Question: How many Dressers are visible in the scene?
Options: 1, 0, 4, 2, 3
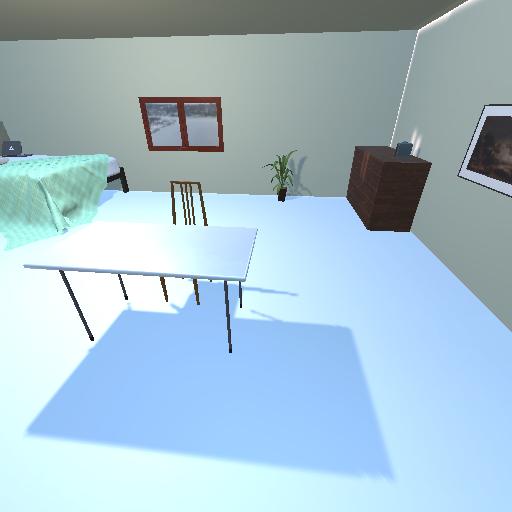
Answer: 1